Question: I want to create an android application in which each menu should seen like the attached image. Is there any possible way to create this types of menus in android..
I am a beginner in android ..if anyone knows how to make this types of menus.. please give me an example code, it will very helpful for me.

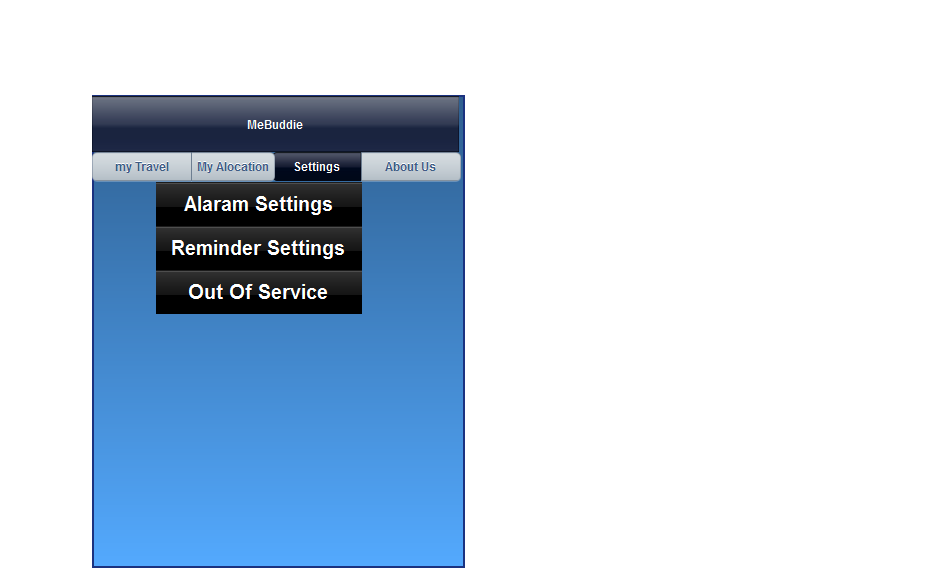
Answer: Check out TabActivity. Or this is what you need to go through <URL>
For adding menu for an tab you can use ActionBar instead of TabActivity. This will give you an option to add Spinner to the Tab. <URL>
But actionBar is available for API level 11 and above.